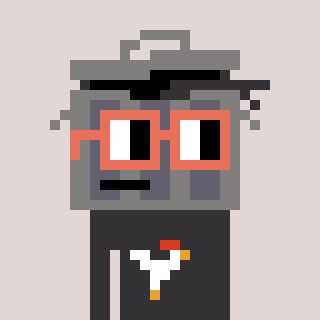
a pixel art character with square orange glasses, a trashcan-shaped head and a grayscale-colored body on a warm background